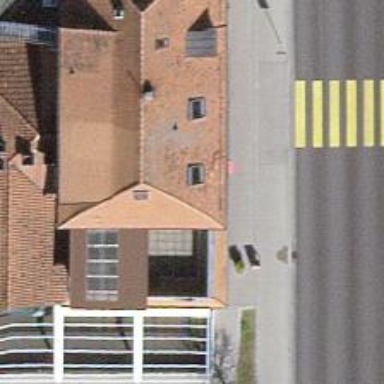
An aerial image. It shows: Restaurant.